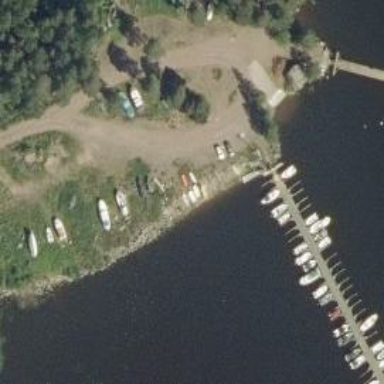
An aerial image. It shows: Boatyard along the waterway.